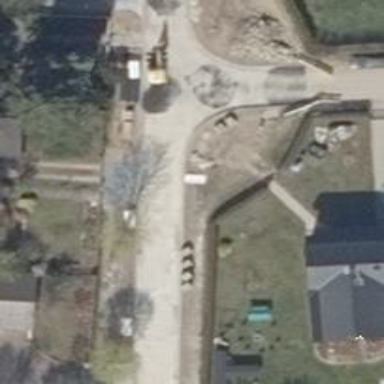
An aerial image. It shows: Driveway leading to service road.